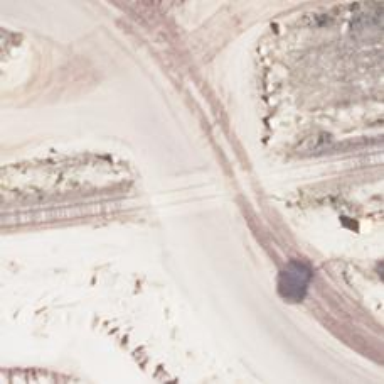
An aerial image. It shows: Level crossing along the railway.